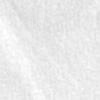
Label: no_change